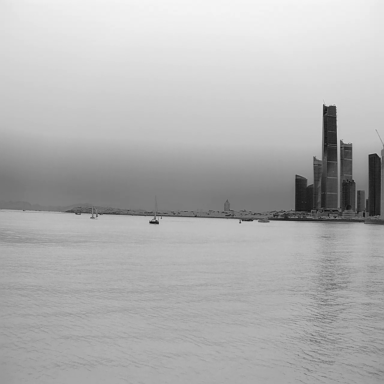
There are three container_ships in the infrared image.